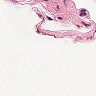
Metastatic tissue present: no